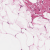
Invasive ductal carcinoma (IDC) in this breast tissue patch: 0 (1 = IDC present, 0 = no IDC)